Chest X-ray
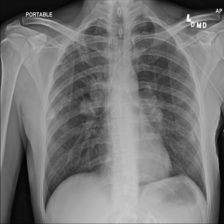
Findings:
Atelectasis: negative
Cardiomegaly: negative
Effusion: negative
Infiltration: negative
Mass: negative
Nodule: positive
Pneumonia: negative
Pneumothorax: negative
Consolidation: negative
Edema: negative
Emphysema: negative
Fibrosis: negative
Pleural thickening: negative
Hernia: negative